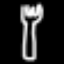
Label: fork